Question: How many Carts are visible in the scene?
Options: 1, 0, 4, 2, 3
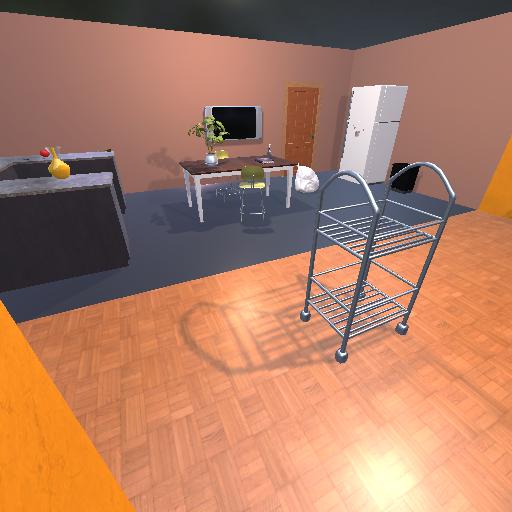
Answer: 1